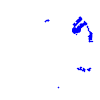
Particle: pion